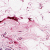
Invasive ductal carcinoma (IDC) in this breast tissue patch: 0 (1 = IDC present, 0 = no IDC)